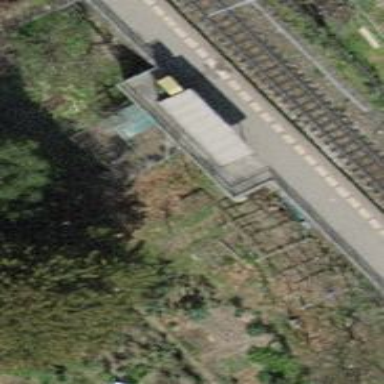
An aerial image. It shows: Railway halt.